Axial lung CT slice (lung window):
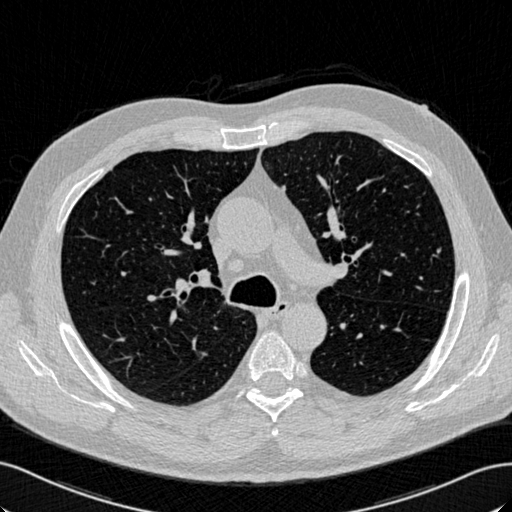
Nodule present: no